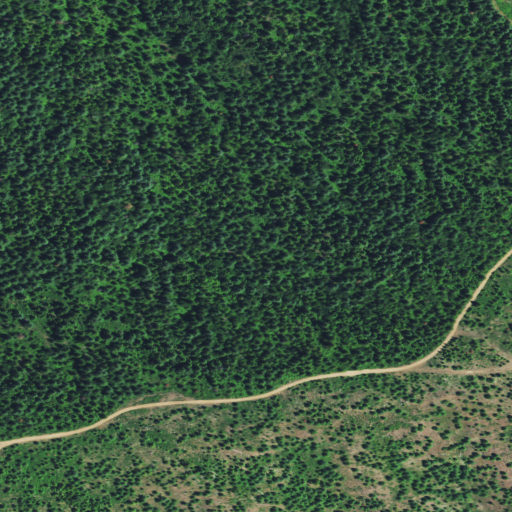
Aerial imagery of ridge(s) in Idaho named Norwegian Ridge containing evergreen forest and shrub